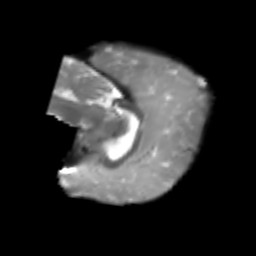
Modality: T2w
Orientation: sagittal
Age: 7
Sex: female
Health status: healthy